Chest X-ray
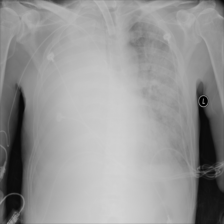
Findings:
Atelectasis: negative
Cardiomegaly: negative
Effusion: negative
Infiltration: positive
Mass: negative
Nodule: negative
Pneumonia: negative
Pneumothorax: negative
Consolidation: negative
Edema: negative
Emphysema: negative
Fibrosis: negative
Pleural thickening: negative
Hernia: negative